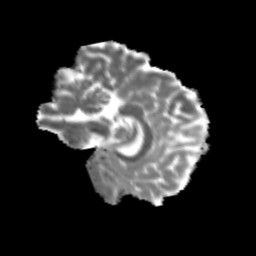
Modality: MD
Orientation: sagittal
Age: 24
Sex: female
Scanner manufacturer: siemens
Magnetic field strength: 3 T
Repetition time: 3.5 s
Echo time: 0.125 s